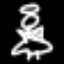
Label: angel